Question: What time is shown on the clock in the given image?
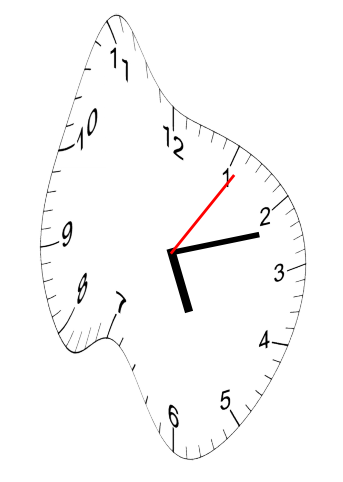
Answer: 05:12:06